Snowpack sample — Buffalo Mountain, Silverthorne, Colorado, USA (1/25/25, 10:11 AM MST)
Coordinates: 39.6222, -106.1139
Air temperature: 22 °F
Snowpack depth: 110 cm
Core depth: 40 cm
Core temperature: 46.4 °F
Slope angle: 12°, slope face: 102°
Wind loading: high
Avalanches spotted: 0
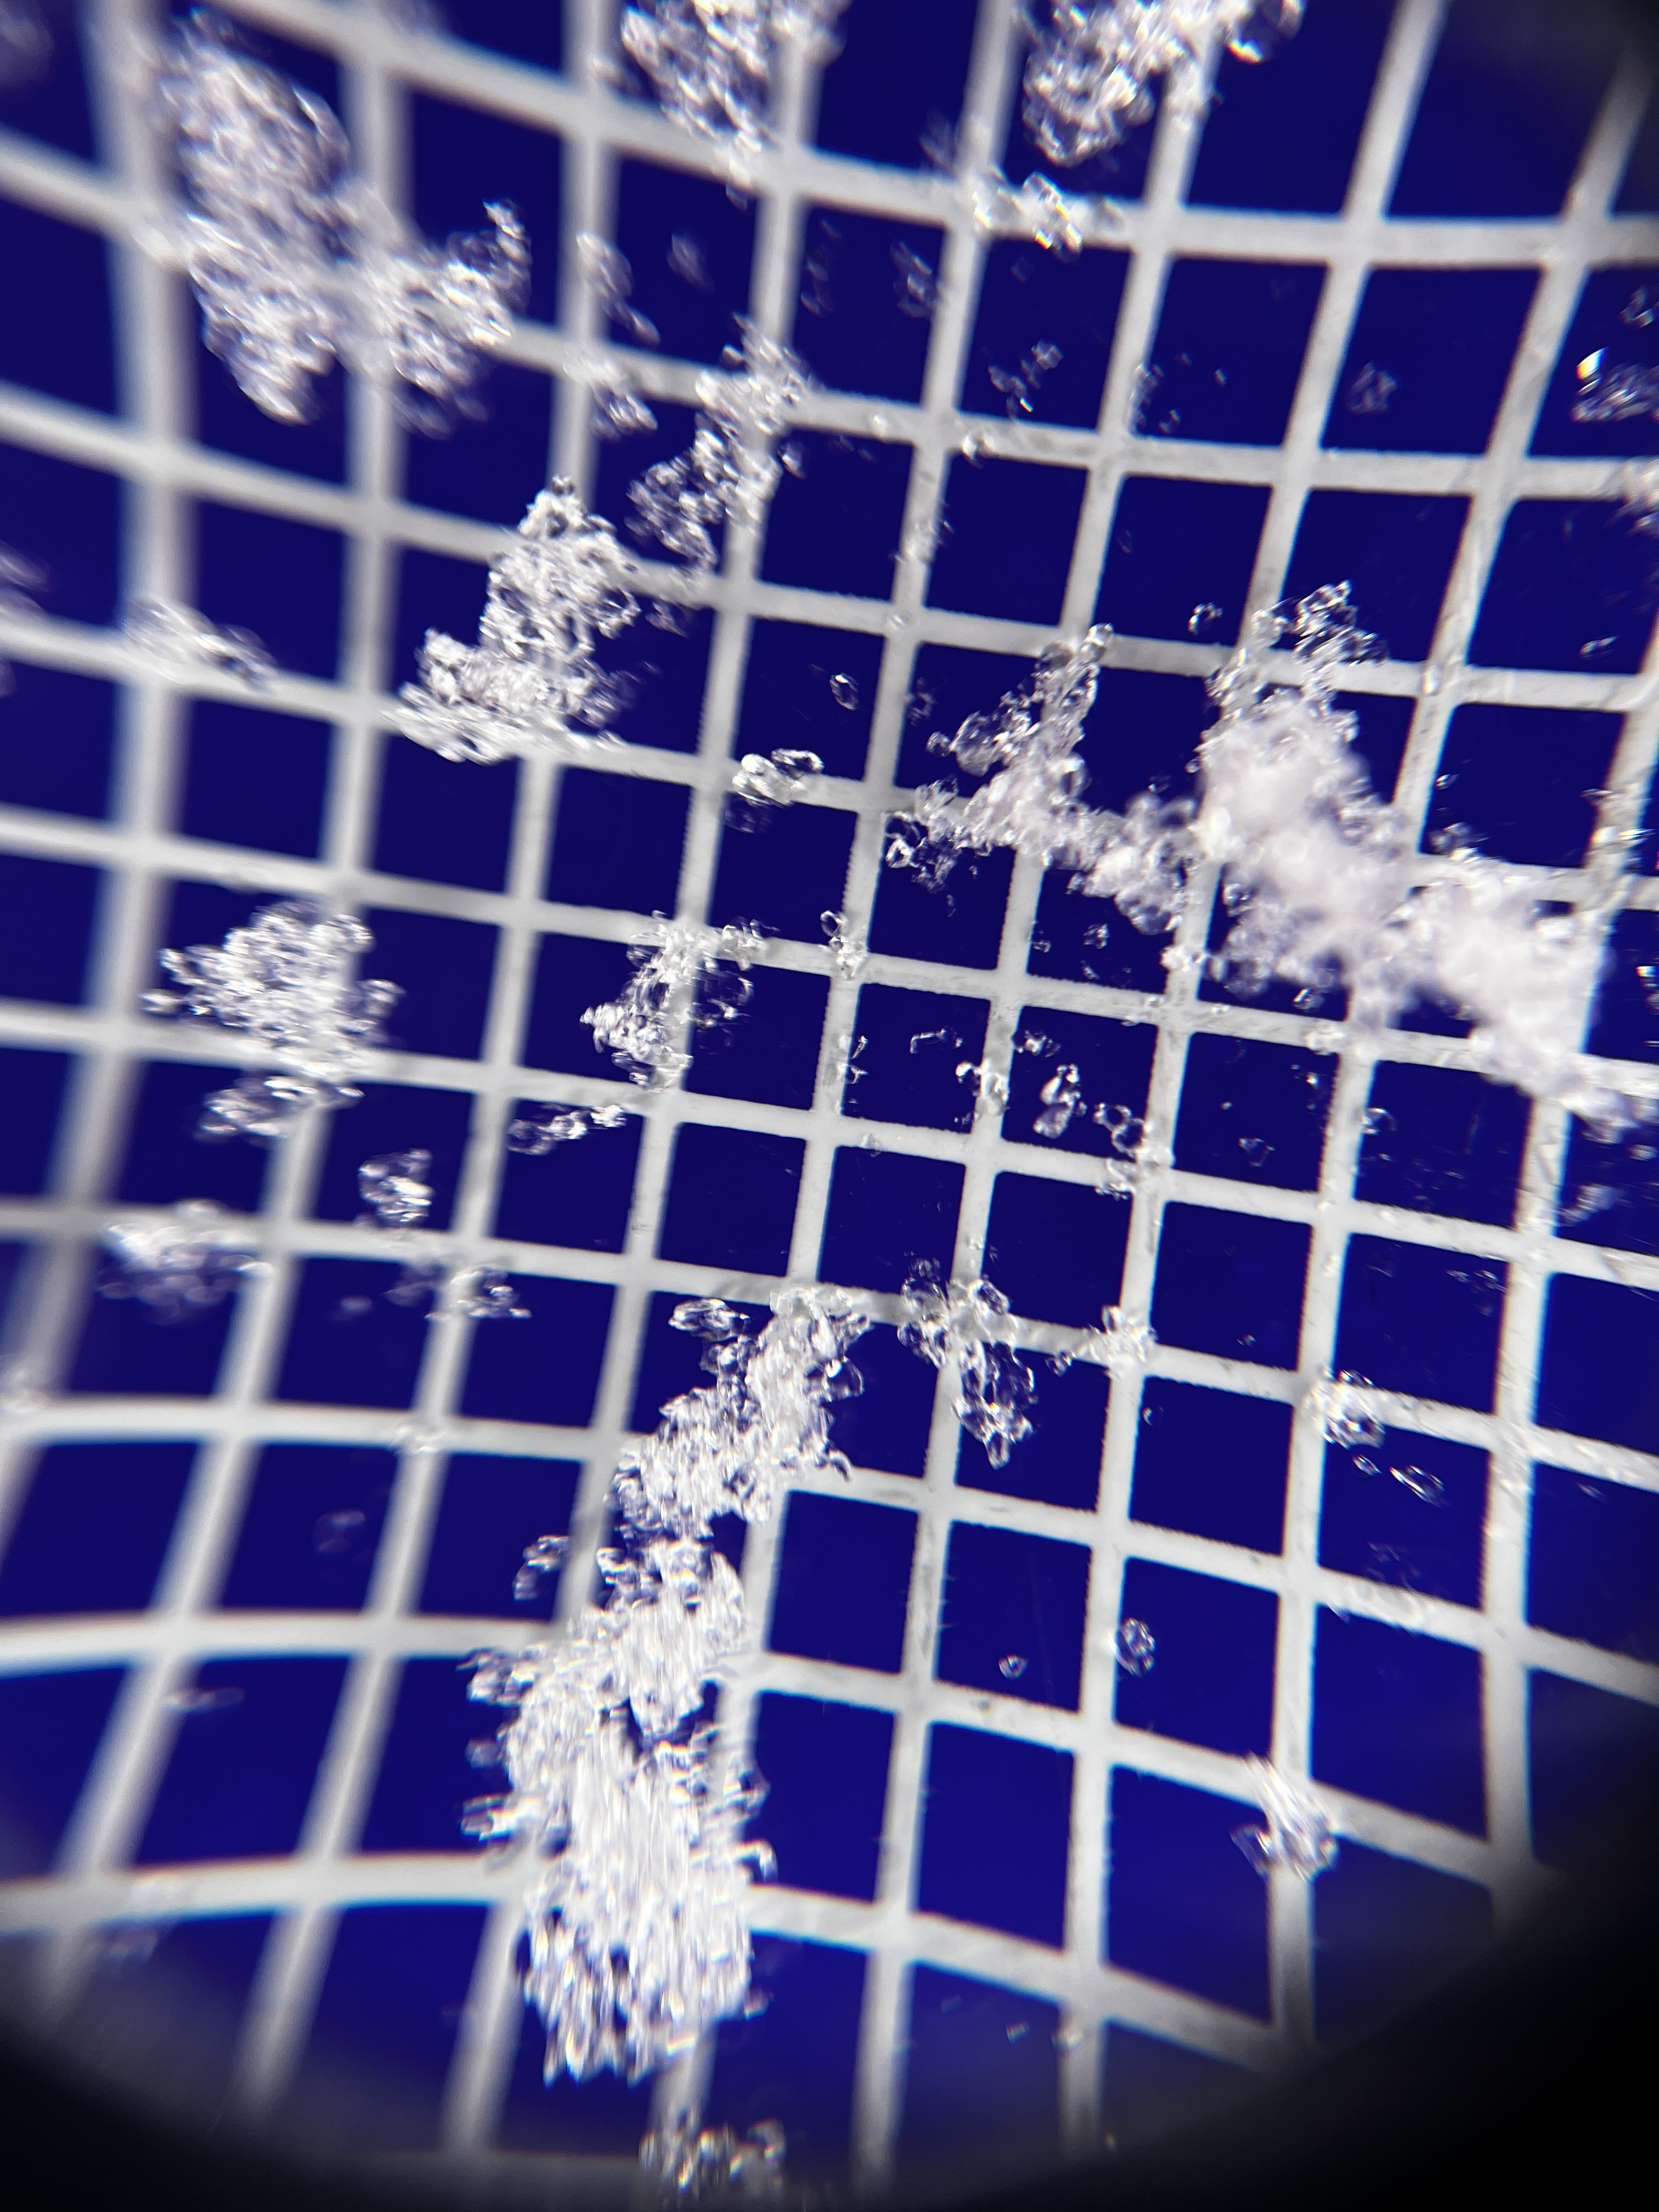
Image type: magnified_profile
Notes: No avalanches nearby, collected on the outskirts of a fire break 15 meters from the treeline, on way to Buffalo and Red Mountain